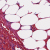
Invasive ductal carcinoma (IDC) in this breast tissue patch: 0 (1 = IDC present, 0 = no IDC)